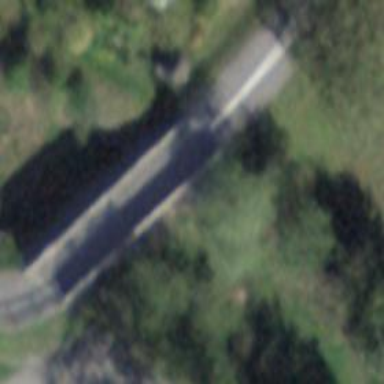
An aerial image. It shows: Cycleway bridge with asphalt surface.